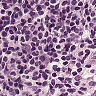
Metastatic tissue present: no